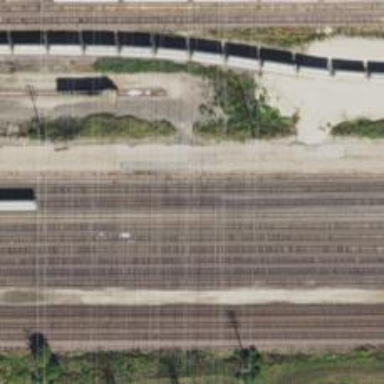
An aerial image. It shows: View of railway yard.